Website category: movie
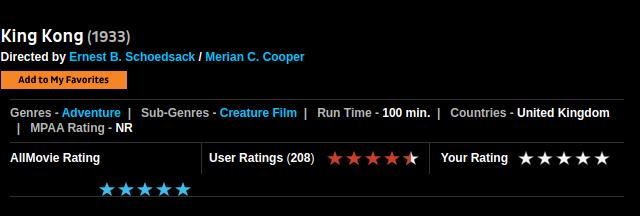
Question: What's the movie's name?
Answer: King Kong

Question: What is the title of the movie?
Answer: King Kong

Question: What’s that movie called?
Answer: King Kong

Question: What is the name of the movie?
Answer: King Kong

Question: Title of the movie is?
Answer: King Kong

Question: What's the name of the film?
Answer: King Kong

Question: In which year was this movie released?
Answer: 1933

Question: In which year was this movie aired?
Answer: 1933

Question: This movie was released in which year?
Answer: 1933

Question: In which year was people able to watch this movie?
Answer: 1933

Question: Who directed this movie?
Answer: Ernest B. Schoedsack / Merian C. Cooper

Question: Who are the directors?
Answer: Ernest B. Schoedsack / Merian C. Cooper

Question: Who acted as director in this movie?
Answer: Ernest B. Schoedsack / Merian C. Cooper

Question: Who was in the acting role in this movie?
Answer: Ernest B. Schoedsack / Merian C. Cooper

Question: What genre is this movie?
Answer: Adventure

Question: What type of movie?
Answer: Adventure

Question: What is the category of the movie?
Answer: Adventure

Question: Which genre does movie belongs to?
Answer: Adventure

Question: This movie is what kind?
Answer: Adventure

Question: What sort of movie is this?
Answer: Adventure

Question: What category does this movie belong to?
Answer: Adventure

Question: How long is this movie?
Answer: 100 min.

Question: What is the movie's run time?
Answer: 100 min.

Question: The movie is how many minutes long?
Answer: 100 min.

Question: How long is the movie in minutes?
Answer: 100 min.

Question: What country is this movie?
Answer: United Kingdom

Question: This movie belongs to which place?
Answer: United Kingdom

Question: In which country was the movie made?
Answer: United Kingdom

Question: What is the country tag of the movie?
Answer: United Kingdom

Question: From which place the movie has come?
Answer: United Kingdom